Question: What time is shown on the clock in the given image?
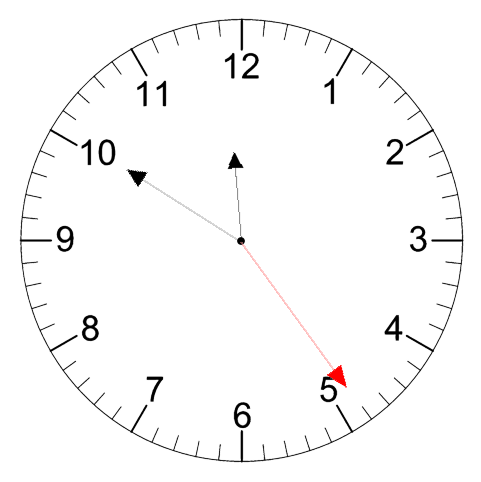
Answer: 11:50:24